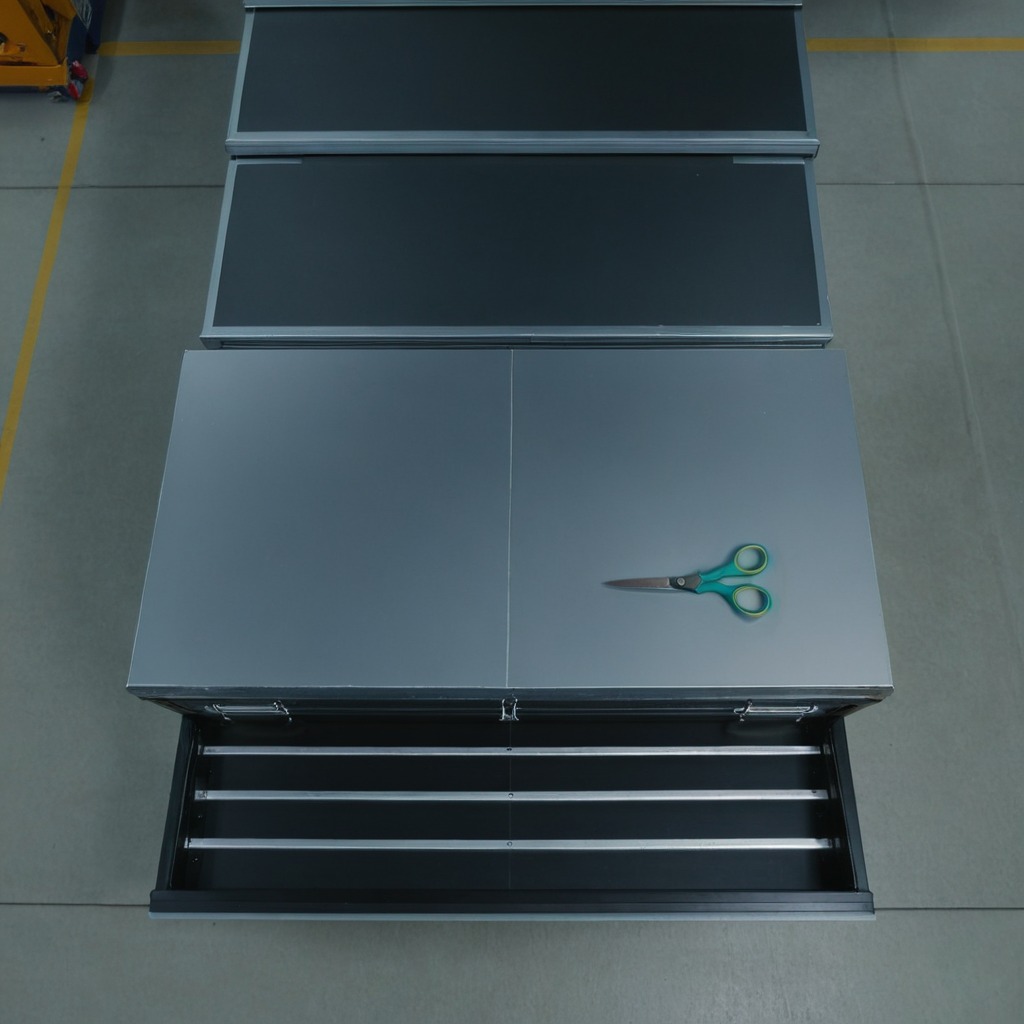
A scissor is lying on a toolbox surface in an airplane hangar workshop 8K.